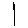
Label: line